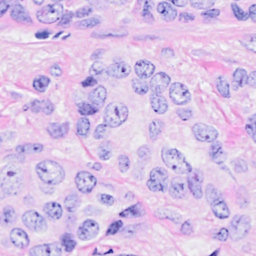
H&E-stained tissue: Breast